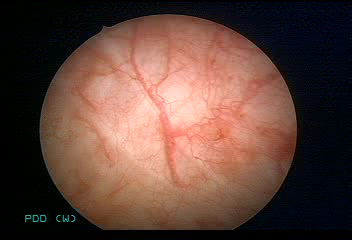
Modality: WLC
Class: Normal mucosa
Bladder cancer association: No